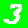
Digit: 3